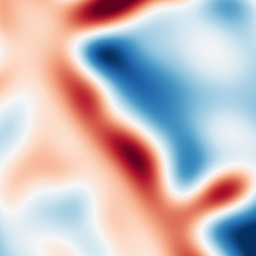
Category: multiscale
Decomposition family: log
Decomposition parameters: sigma: 20
Upsampling method: regularized
Upsampling parameters: scale: 2
lambda_reg: 0.01
Upsampling scale: 2